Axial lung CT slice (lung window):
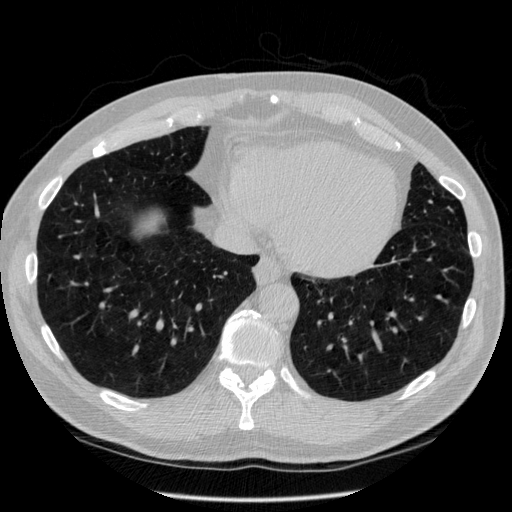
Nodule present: no